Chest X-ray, PA view. Patient: 70 years old, sex M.
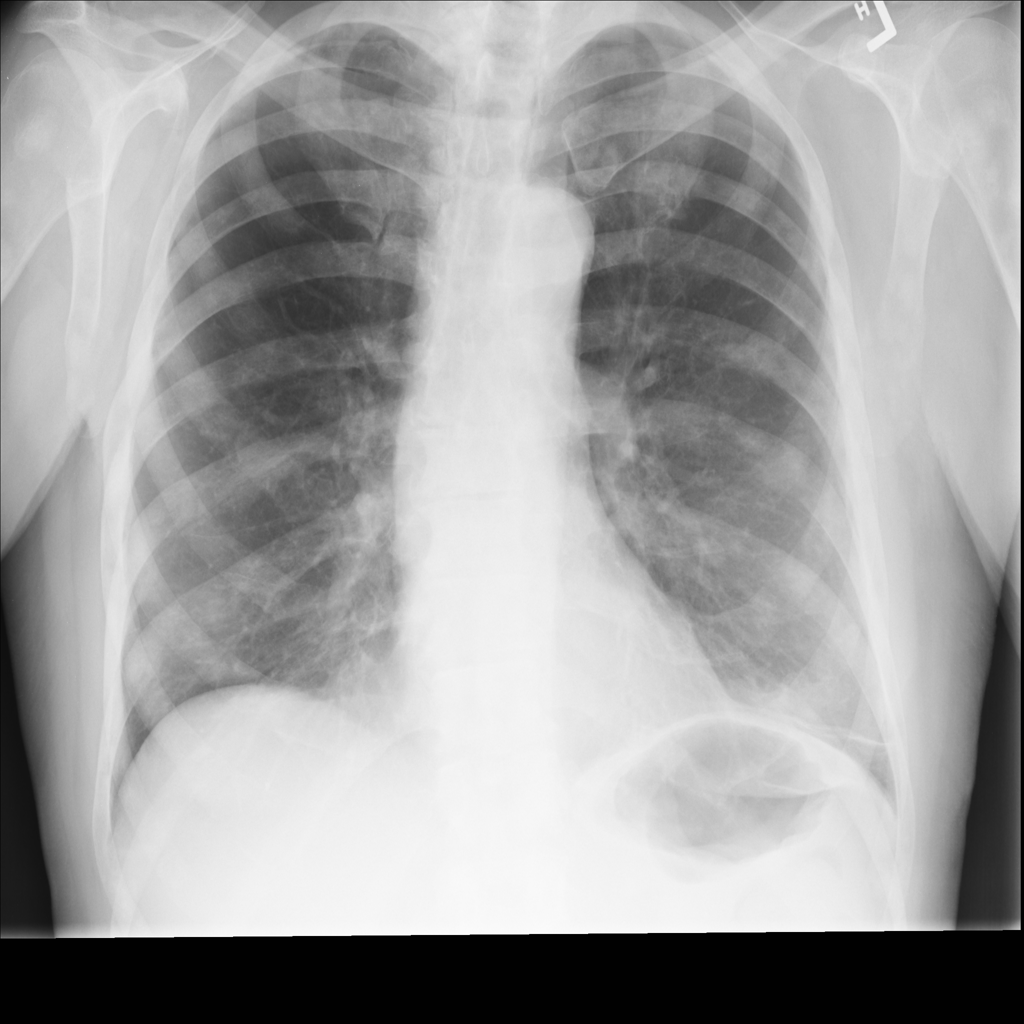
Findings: Atelectasis